The picture encodes a bearing's raw vibration samples as pixel intensities in a 2-D grid. Based on the visible evidence, which condition applies: normal, inner_race, outer_race, ball?
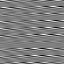
Answer: outer_race